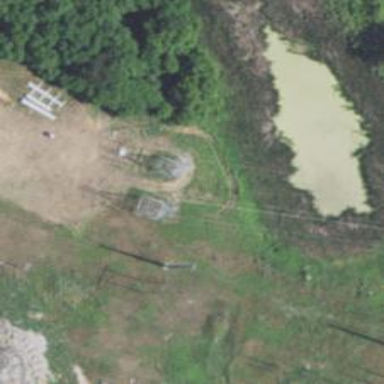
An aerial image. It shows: Power tower.